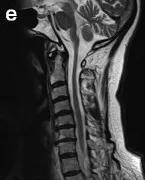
Brain stem degeneration presents in brain MRI. E; Sagittal T2-weighted cervical spine MRI shows atrophy of the upper cervical spinal cord in addition to medulla oblongata atrophy.
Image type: radiology (mri)